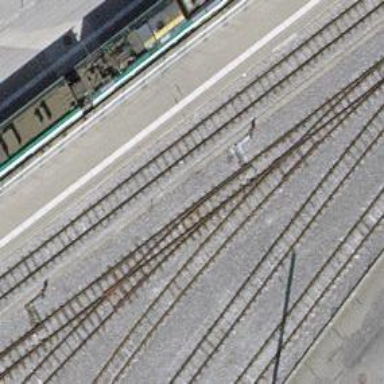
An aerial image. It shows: Narrow-gauge railway siding with electrified contact lines. It has one track.